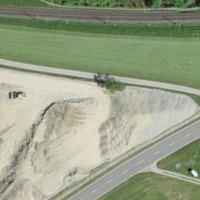
EUNIS habitat code: 52
Species observed at this site:
Veronica chamaedrys
Prunus padus